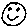
Label: smiley face